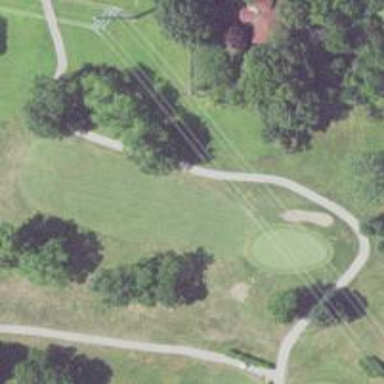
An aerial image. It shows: Golf hole.